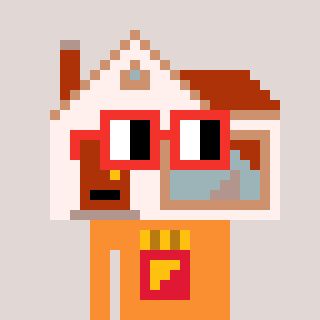
a pixel art character with square red glasses, a house-shaped head and a orange-colored body on a warm background